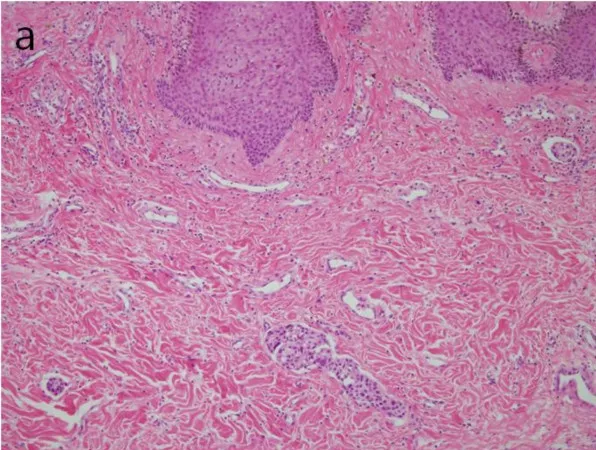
Photomicrographs of the tumor. (a) Thickened skin showing dermal lymphatic tumor emboli (original magnification x 100).
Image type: pathology (h&e)